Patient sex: F
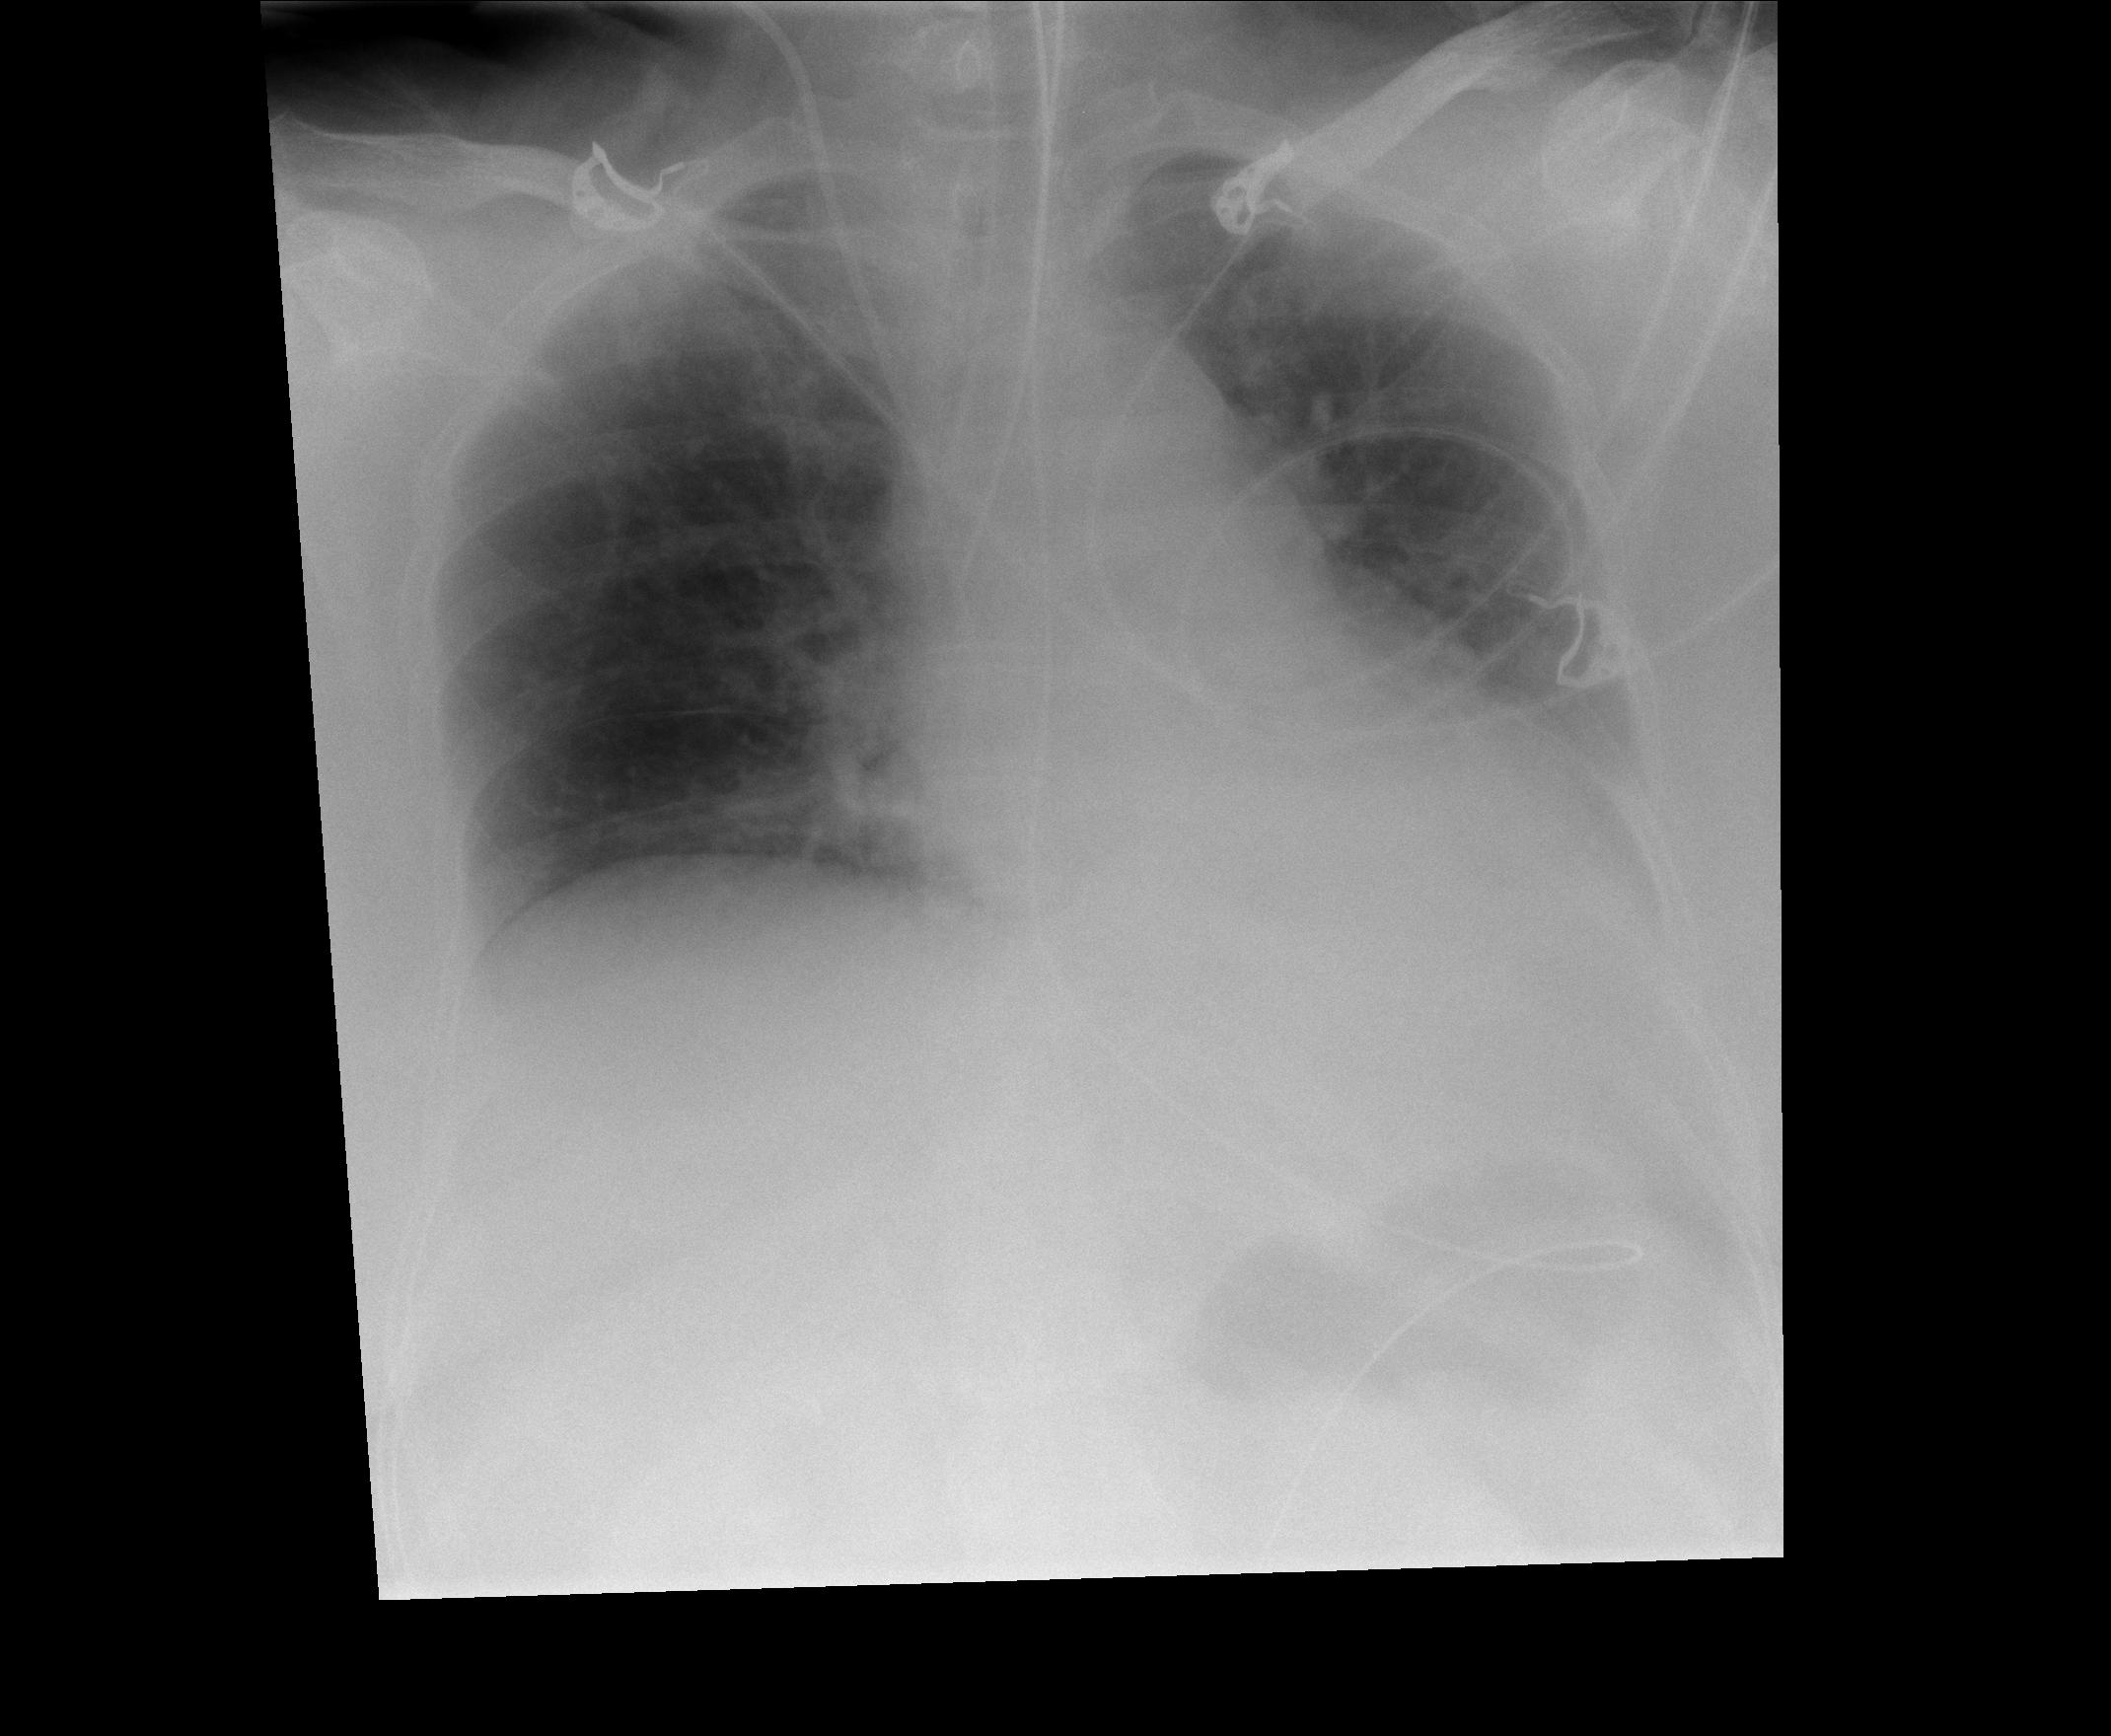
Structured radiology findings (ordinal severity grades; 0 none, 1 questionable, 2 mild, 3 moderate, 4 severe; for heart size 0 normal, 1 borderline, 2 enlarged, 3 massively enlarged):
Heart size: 1
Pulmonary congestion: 0
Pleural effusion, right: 0
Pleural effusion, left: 1
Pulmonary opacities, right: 0
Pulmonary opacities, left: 0
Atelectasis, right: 0
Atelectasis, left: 1